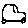
Label: car